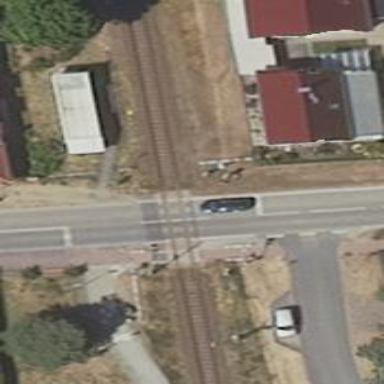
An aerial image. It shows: Level crossing along the railway.